Question: '''
-(id)init{
if (self==[super init]) {
NSMutableArray *listname = [[NSMutableArray alloc]initWithObjects:@"cu",@"al",@"zn",@"au",@"ru",@"fu",@"rb",@"pb",@"wr", nil];
NSMutableArray *listVolumn = [NSMutableArray arrayWithCapacity:[listname count]];
for (int i=0; i<[listname count]; i++) {
[listVolumn addObject:[NSNumber numberWithLong:0]];
}
nsmutabledictionary = [[NSDictionary alloc] initWithObjects:listVolumn forKeys:listname];
}
return self;
}
'''
in my init method,I defined two NSMutableArray,and added to NSMutableDictionary nsmutabledictionary.
in my other method:
'''
[nsmutabledictionary setObject:[NSNumber numberWithLong:100] forKey:@"cu"];
'''
but it crash at above line:

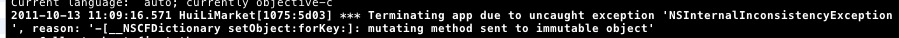
Answer: '''
nsmutabledictionary = [[NSDictionary alloc] initWithObjects:listVolumn forKeys:listname];
'''
should be
'''
nsmutabledictionary = [[NSMutableDictionary alloc] initWithObjects:listVolumn forKeys:listname];
'''